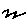
Label: zigzag